Question: I am currently working through some data that has 4 properties. 2 Min and Max values for each. I want to know if it is possible to automate a plot as shown in the picture.
I am comparing data to see if the Min and Max for each value overlap on the X and Y axis.
I can do it by hand, but with the amount of data that will be used doing it by hand will be very time consuming.
If anyone knows if this is even possible or can direct me to any help on a solution I would be eternally greatful.
Steve

Thank you so much for your reply. That is very close to what I was hoping for. To give a little context to the situation. Imagine a 2D shape has an X length that is the range of a min and max. And the Y length is also from min to max.
For an example
Area 1 is
MinX = 10
MaxX = 20
So the length of X is 10
MinY = 30
MaxY = 50
Therefore the length of Y is 20
this would equate to a box that is 10 by 20
Area 2 is
MinX = 15
MaxX = 25
So the length of X is 10
MinY = 35
MaxY = 55
Therefore the length of Y is 20
this would equate to a box that is 10 by 20
We now have 2 areas that overlap in an area defined as 15 to 20 and 35 to 50
I would like to display this visually for multiple entries.
This can be seen in the image below (Colour is not essential and just to show you guys the different areas)
<URL>
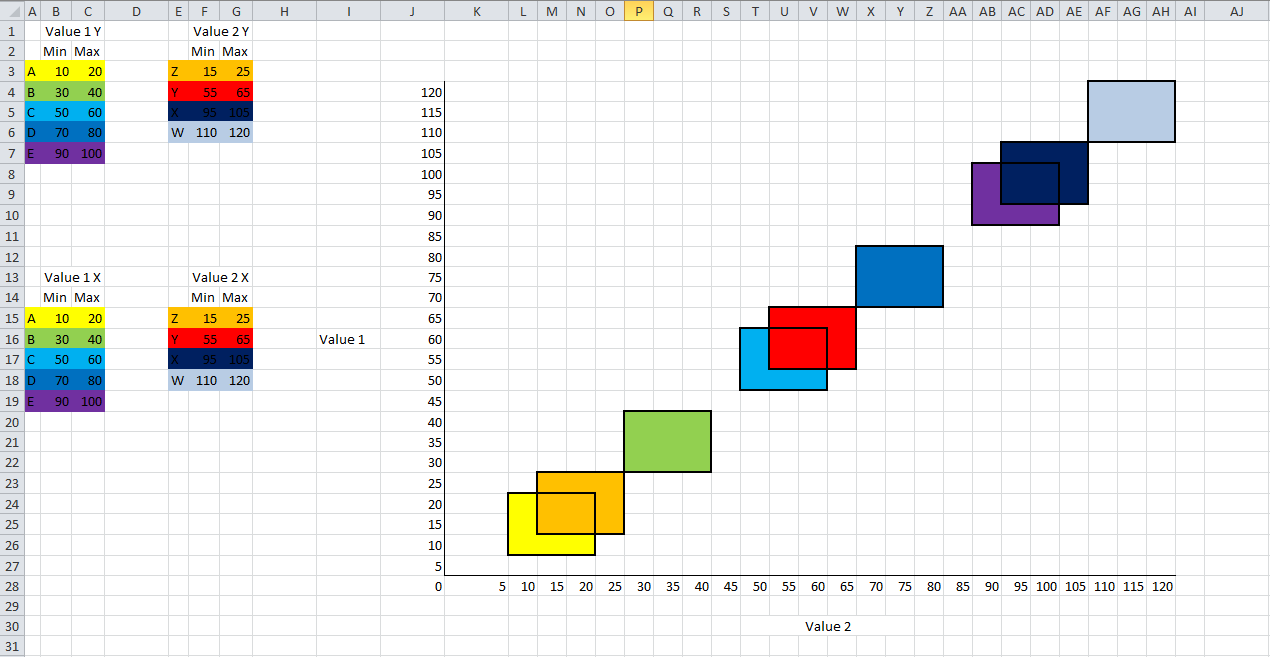
Answer: The following is not a plot, but may help to visualize what you want. Data is in sheet 'MyData', and structured like in Nathan_sav's answer (starting in row 2; see image). "Plot" is draw in sheet 'MyPlot'. Y values increases to the bottom of the page. For a nicer look, hide gridlines in worksheet 'MyPlot'
Data structuring (sheet 'MyData'):
<URL>
'''
Private Sub CommandButton1_Click()
Dim dataWS As Worksheet
Dim drawingWS As Worksheet
Dim MyObject As Object, MyObject2 As Object
Dim lLastRow As Long
Dim lStartVisualizationX As Long, lStartVisualizationY As Long
Dim lHigherXValue As Long, lHigherYValue As Long
Set dataWS = Worksheets("MyData")
Set drawingWS = Worksheets("MyPlot")
lLastRow = dataWS.Cells(2, 2).End(xlDown).Row
drawingWS.Columns("A:Z").EntireColumn.Delete
lStartVisualizationX = 30 'X position where "graph" starts
lStartVisualizationY = 30 'Y position where "graph" starts
lHigherXValue = Application.WorksheetFunction.Max(dataWS.Columns(4)) 'Maximun value of X
lHigherYValue = Application.WorksheetFunction.Max(dataWS.Columns(5)) 'Maximun value of Y
lStepX = 10 'X divisions
lStepY = 10 'Y divisions
'Draw the "X axis and divisions and labels"
For i = 0 To lHigherXValue Step lStepX
'MyObject: lines
Set MyObject = drawingWS.Shapes.AddLine(lStartVisualizationX + i, lStartVisualizationY, lStartVisualizationX + i, lStartVisualizationY + lHigherYValue)
'MyObject2: labels
Set MyObject2 = drawingWS.Shapes.AddTextbox(msoTextOrientationUpward, lStartVisualizationX + i - 2, lStartVisualizationY - 20, 10, 20)
MyObject2.TextFrame.Characters.Text = i
MyObject2.TextFrame.Characters.Font.Size = 6
MyObject2.Line.Visible = msoFalse
MyObject2.TextFrame.HorizontalAlignment = xlRight
MyObject2.TextFrame.VerticalAlignment = xlBottom
If i <> 0 Then
MyObject.Line.ForeColor.SchemeColor = 22
MyObject.Line.DashStyle = msoLineRoundDot
End If
Next
'Draw the "Y axis and divisions"
For i = 0 To lHigherYValue Step lStepY
Set MyObject = drawingWS.Shapes.AddLine(lStartVisualizationX, lStartVisualizationY + i, lStartVisualizationX + lHigherXValue, lStartVisualizationY + i)
Set MyObject2 = drawingWS.Shapes.AddTextbox(msoTextOrientationHorizontal, lStartVisualizationX - 20, lStartVisualizationY + i - 2, 20, 10)
MyObject2.TextFrame.Characters.Text = i
MyObject2.TextFrame.Characters.Font.Size = 6
MyObject2.Line.Visible = msoFalse
MyObject2.TextFrame.HorizontalAlignment = xlRight
MyObject2.TextFrame.VerticalAlignment = xlBottom
If i <> 0 Then
MyObject.Line.ForeColor.SchemeColor = 22
MyObject.Line.DashStyle = msoLineRoundDot
End If
Next
For i = 2 To lLastRow
'data is MinX, MinY, MaxX, MaxY
Set MyObject = drawingWS.Shapes.AddShape(msoShapeRectangle, lStartVisualizationX + dataWS.Cells(i, 2), lStartVisualizationY + dataWS.Cells(i, 3), (dataWS.Cells(i, 4) - dataWS.Cells(i, 2)), (dataWS.Cells(i, 5) - dataWS.Cells(i, 3)))
With MyObject
.Fill.Visible = msoTrue
.Fill.Solid
.Fill.ForeColor.SchemeColor = Cells(i, 2).Interior.ColorIndex
.Fill.Transparency = 0.7
End With
Next
End Sub
'''
Result (sheet 'MyPlot'):
<URL>